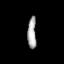
Tissue: prostate
Cell type: T cells
Senescence score: 0.1858
Nuclear area (px): 269
Mean DAPI intensity: 167.16